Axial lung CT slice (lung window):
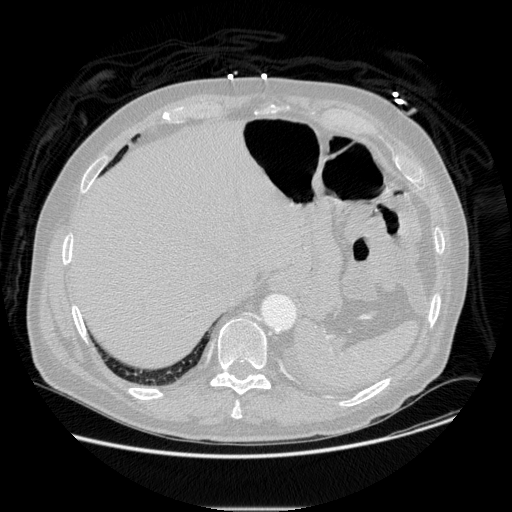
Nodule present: no